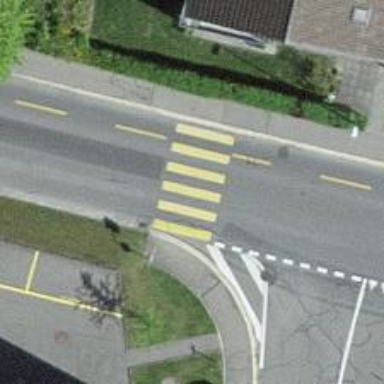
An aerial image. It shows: Unmarked road crossing.